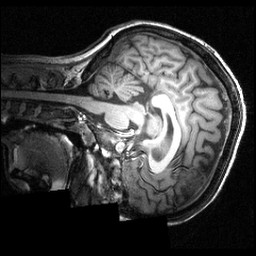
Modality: T1w
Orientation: sagittal
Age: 23
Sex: female
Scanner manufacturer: siemens
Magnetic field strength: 3.951 T
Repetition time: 1.5 s
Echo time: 0.00335 s